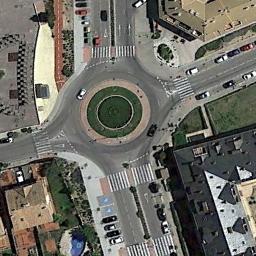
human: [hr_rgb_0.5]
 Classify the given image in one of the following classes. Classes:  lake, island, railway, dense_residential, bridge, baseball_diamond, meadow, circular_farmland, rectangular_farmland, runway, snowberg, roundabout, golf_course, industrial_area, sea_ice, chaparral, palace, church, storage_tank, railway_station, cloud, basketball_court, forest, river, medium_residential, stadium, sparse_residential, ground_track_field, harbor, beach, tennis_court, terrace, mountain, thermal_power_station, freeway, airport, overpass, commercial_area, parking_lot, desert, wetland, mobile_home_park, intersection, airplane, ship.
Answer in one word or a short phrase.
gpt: roundabout